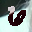
Label: 6